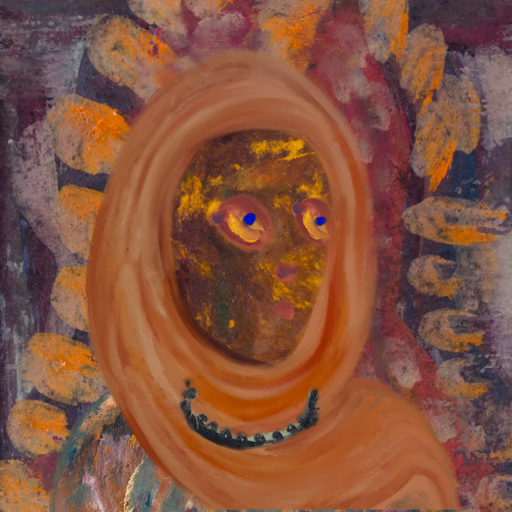
Background: Doll, Head And Neck Side: Comrade, Face Side: Mother_And_Son_Son, Bust: Boggyland, Hair Side: Blank, Head Accessory: Pious_Lady_Scarf, Second Necklace: Blank, Necklace: Childish, Baby: Blank